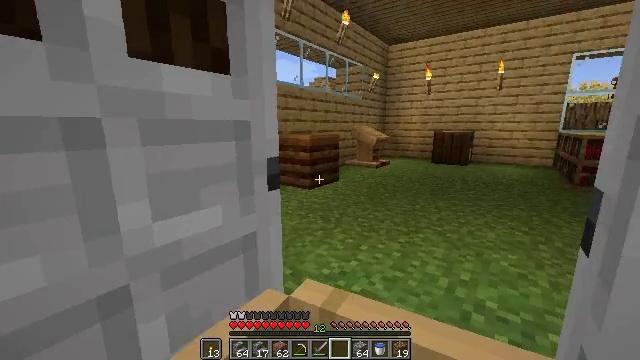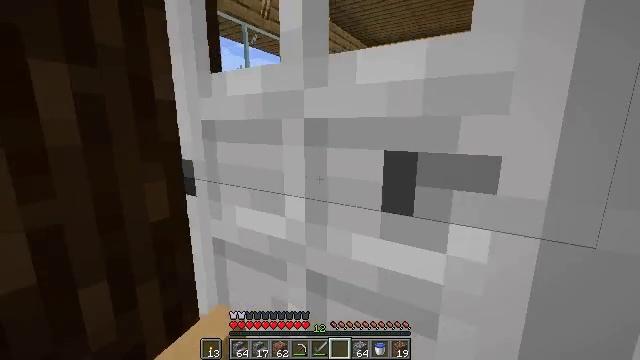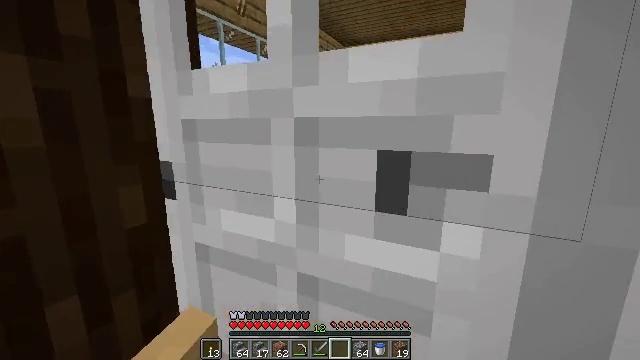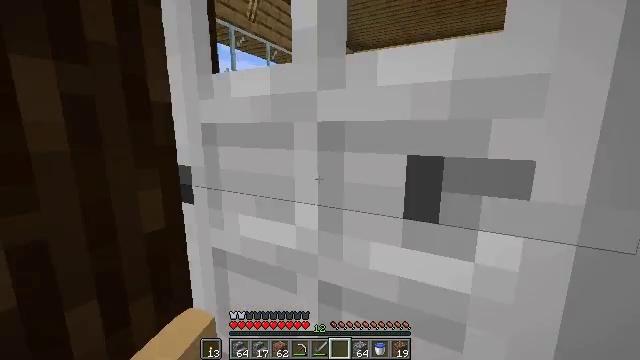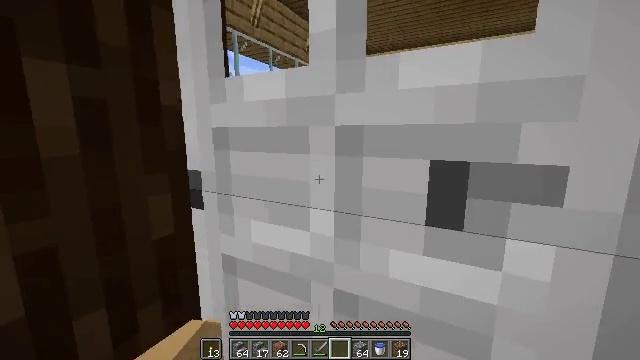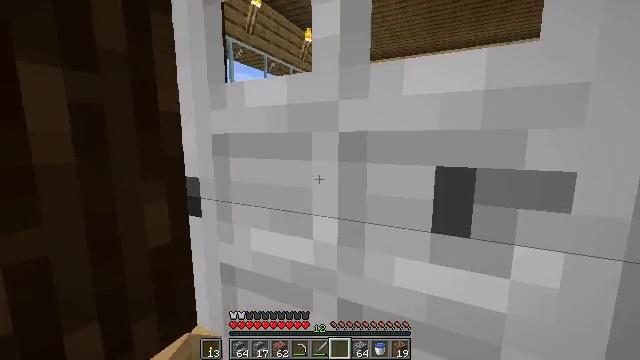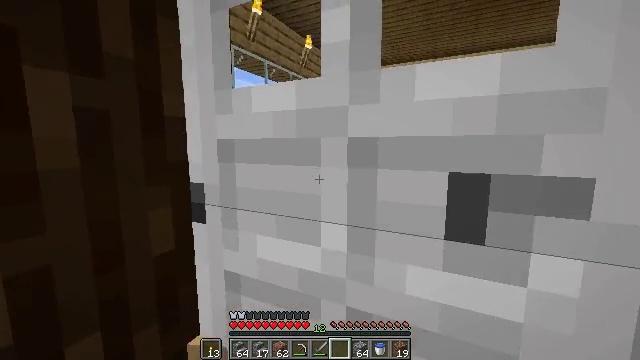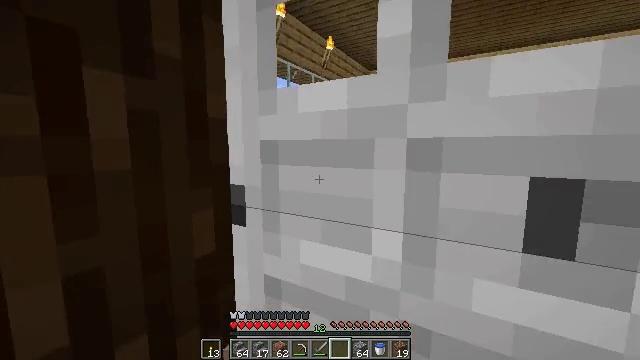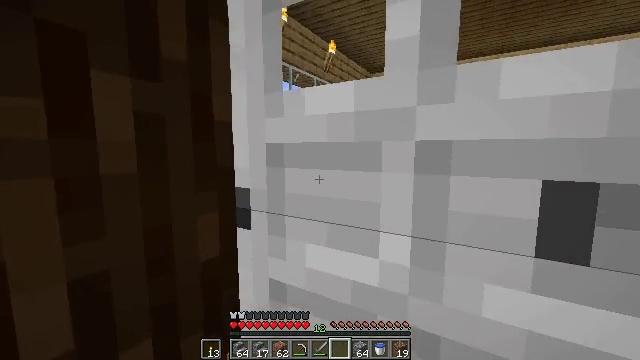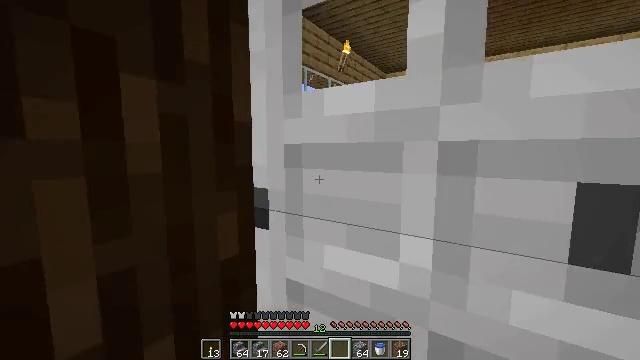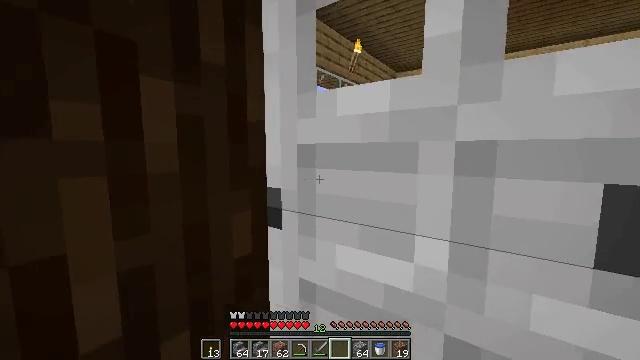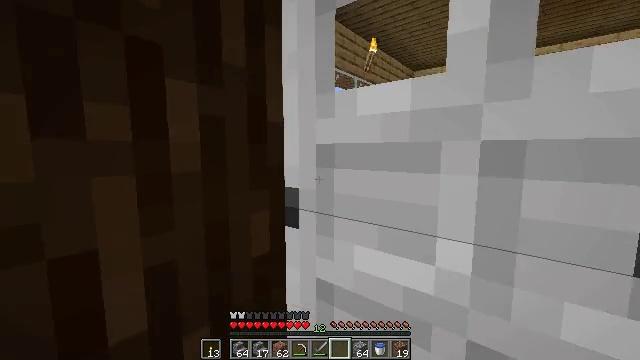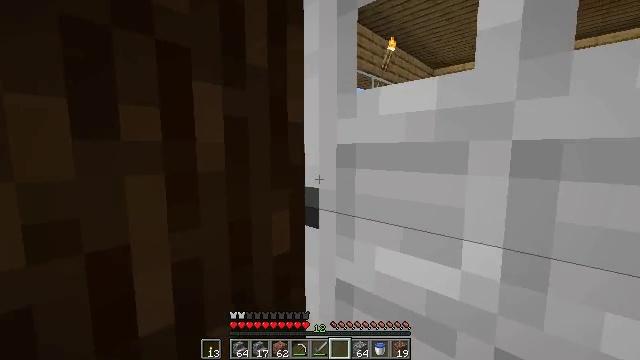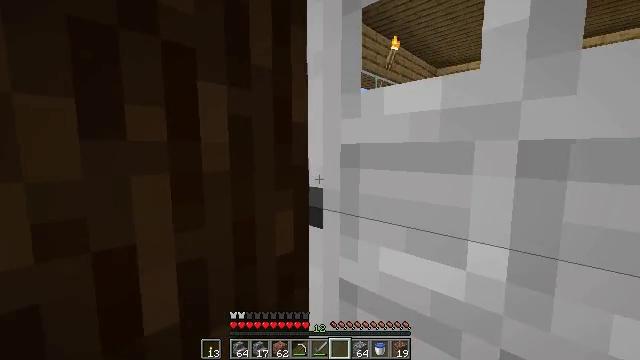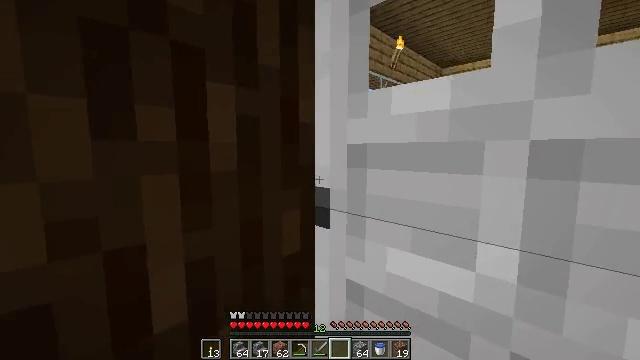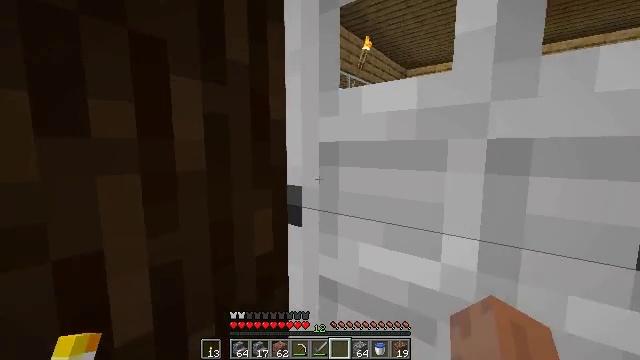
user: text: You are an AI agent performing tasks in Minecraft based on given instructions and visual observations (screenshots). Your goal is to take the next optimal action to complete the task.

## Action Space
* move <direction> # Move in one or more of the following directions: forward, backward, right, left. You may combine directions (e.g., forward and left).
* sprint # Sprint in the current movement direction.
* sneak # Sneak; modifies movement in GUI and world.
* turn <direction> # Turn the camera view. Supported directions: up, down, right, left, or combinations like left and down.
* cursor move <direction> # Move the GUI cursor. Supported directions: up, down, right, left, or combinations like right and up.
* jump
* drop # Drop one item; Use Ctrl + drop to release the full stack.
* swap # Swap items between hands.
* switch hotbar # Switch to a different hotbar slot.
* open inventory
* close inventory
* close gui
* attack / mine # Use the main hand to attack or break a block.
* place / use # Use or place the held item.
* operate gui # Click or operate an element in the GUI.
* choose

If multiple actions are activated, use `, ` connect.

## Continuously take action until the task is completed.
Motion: motion action
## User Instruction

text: Left click on the iron door to break it.
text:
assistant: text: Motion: move forward and move left, turn right
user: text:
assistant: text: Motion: move forward and move left, turn right
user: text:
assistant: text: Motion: move forward and move left, turn right
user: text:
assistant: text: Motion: move forward and move left, turn right
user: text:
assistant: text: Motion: move forward and move left, turn right and up
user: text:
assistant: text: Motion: move forward and move left, turn right and up
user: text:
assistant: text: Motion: move forward and move left
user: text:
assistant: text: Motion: move forward and move left
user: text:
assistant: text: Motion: move forward and move left
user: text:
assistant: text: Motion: move forward and move left
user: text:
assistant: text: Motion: move forward and move left
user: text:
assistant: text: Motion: move forward and move left
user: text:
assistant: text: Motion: no_op
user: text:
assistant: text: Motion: turn right
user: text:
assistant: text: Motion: turn right
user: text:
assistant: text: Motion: turn right
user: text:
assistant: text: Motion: turn right
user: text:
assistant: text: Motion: turn right
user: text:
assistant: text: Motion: turn right
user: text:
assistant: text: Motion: turn right and down
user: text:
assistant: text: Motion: turn right and down
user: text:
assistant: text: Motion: no_op
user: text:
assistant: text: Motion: no_op
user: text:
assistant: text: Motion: no_op
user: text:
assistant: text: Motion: move back
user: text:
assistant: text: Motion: move back
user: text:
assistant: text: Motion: move back
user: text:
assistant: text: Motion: move back
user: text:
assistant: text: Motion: move back
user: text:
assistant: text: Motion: move back